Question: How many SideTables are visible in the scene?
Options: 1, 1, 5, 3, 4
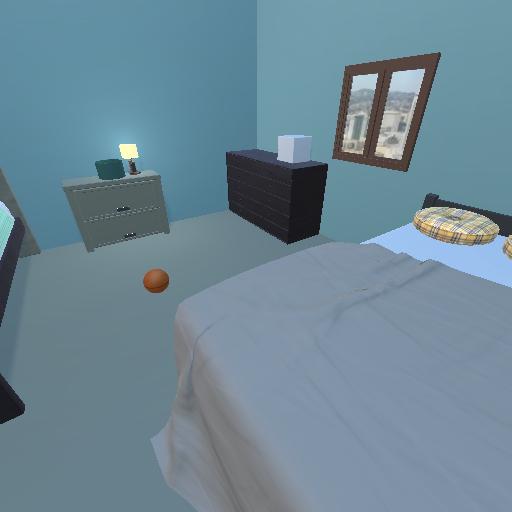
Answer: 1